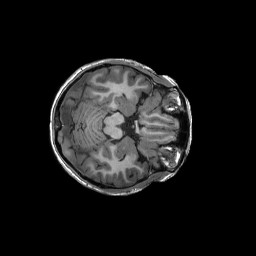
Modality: T1w
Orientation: axial
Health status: ill
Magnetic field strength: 3 T